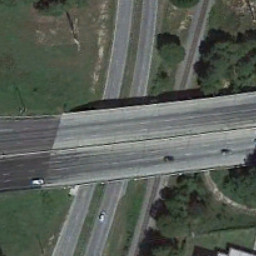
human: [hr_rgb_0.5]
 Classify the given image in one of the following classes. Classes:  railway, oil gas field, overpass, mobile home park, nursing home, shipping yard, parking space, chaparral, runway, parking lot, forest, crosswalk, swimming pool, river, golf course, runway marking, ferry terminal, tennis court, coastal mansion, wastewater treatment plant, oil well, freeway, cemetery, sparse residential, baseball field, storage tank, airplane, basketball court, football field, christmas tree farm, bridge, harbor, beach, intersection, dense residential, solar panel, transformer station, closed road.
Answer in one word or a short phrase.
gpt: overpass